Field crop: tomato
Growth stage: 1
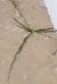
Species: cyperus